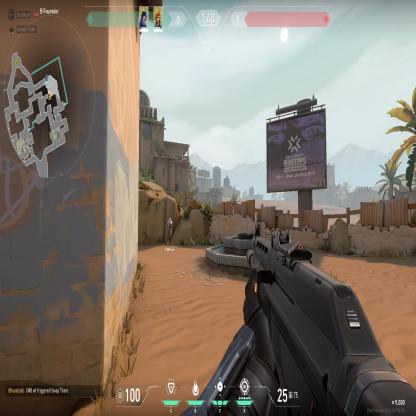
Label: teammate